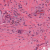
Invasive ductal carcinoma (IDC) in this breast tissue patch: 0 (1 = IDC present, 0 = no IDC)